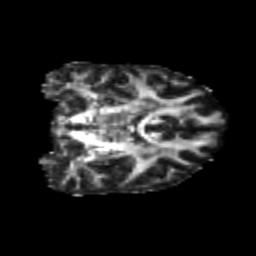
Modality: FA
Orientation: coronal
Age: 24
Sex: female
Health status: healthy
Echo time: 0.074 s